Question: I have an source image of 450x450 px. And i want to crop it into 9 peices of 150x150 each using PHP.
I am using the following code.
I am getting 9 images, but cropping is not appropriate.
Here is the screen shot :

Last one is the source image i am using.
Here is my Code.
'''
<?php
$targ_w = $targ_h = 150;
$jpeg_quality = 25;
$src = "puzzleimages/puzzle2.jpg";
$y = 0;
$y2 = 150;
$x = 0;
$x2 = 150;
$i = 3;
$name = 0;
while( $i-- ){
$j = 3;
while( $j-- ){
$img_r = imagecreatefromjpeg($src);
$dst_r = ImageCreateTrueColor( $targ_w, $targ_h );
imagecopyresampled($dst_r,$img_r,0,0,$x,$y,$targ_w,$targ_h,$x2,$y2);
//header('Content-type: image/jpeg');
imagejpeg($dst_r,'puzzleimages/'.++$name.'.jpg', $jpeg_quality);
$x += 150;
$x2 += 150;
}
$y += 150;
$y2 += 150;
$x = 0;
$x2 = 150;
}
?>
'''
Can anyone suggest what is going wrong?
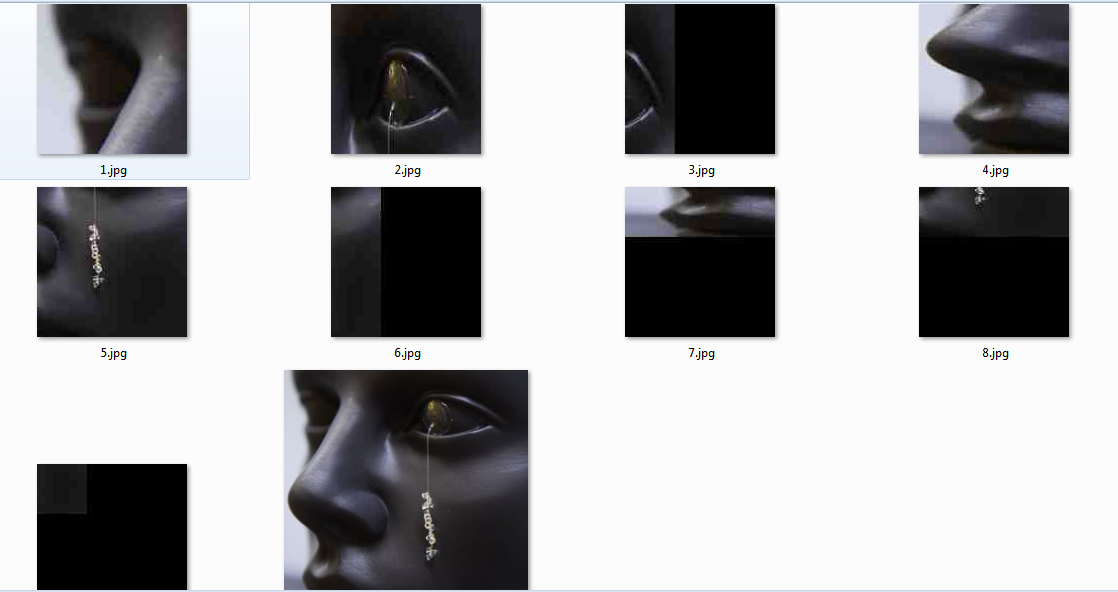
Answer: I don't think you need to keep changing the source width/height, and it should be 150 all the time. Give this a try:
'''
imagecopyresampled($dst_r,$img_r,0,0,$x,$y,$targ_w,$targ_h,$targ_w,$targ_h);
'''